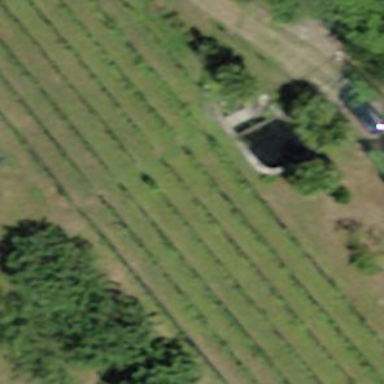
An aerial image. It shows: Beautiful vineyard in the countryside.